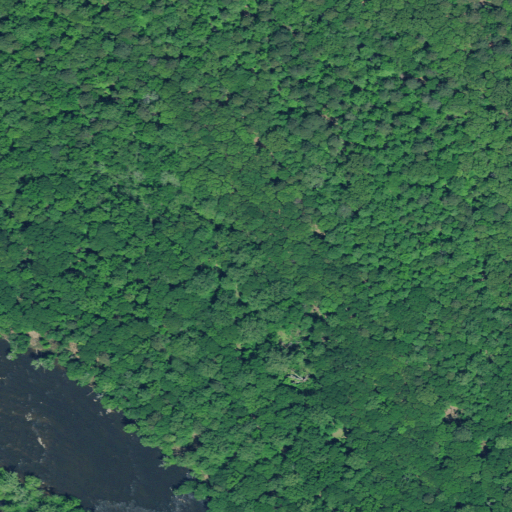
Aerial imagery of island in South Carolina named Culp Island containing mixed forest, deciduous forest, open water, evergreen forest, woody wetlands, and herbaceous wetlands